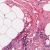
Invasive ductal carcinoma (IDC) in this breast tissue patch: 1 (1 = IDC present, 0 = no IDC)